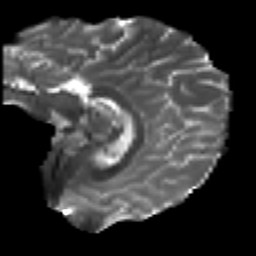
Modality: T2w
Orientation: sagittal
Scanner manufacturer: ge
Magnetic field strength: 3 T
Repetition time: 7.98 s
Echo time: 0.0701 s